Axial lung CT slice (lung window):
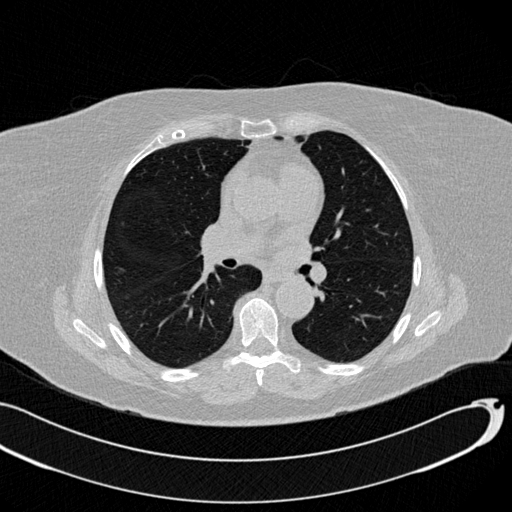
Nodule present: no